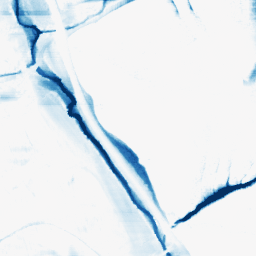
Category: morphological
Decomposition family: morphological_rect
Decomposition parameters: operation: closing
width: 50
height: 10
Upsampling method: quartic
Upsampling parameters: scale: 8
Upsampling scale: 8